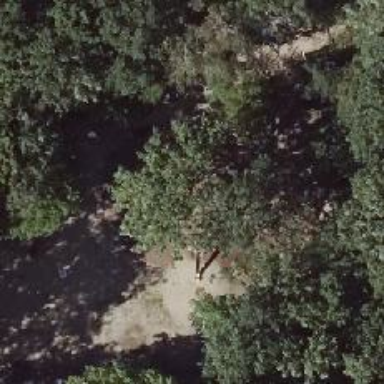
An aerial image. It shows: Playground featuring climbing wall.